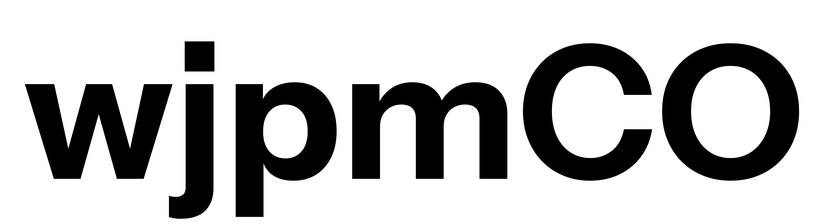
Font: InstrumentSans_Bold